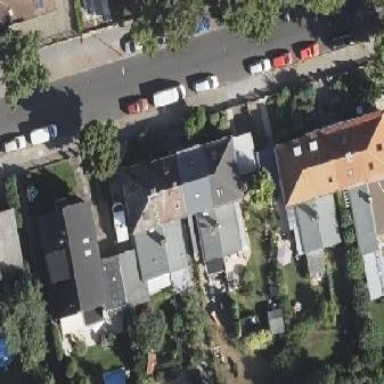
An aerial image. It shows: Terrace building.